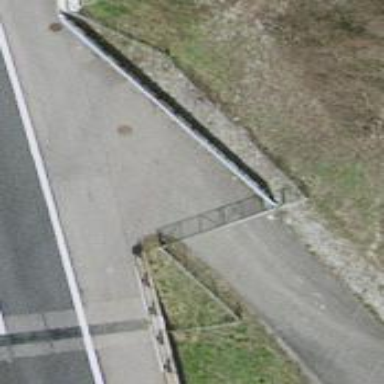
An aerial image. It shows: Lift gate barrier.